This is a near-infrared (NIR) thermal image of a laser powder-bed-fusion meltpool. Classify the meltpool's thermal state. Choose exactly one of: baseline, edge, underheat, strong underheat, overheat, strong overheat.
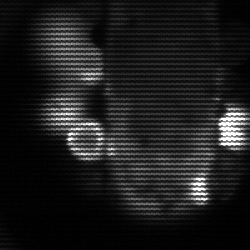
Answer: strong underheat